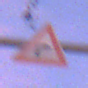
Verkehrszeichen: KurveRechts
Umgebung: Outdoor, Nature
Tageszeit: Dawn
Wetter: PartlyCloudy
Licht: Natural
Jahreszeit: NotSpecified
Kontrast: MediumContrast